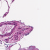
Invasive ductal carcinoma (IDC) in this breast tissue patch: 0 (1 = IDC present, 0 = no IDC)